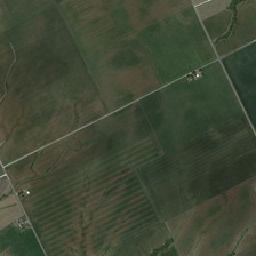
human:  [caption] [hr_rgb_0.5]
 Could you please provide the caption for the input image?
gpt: here is a green and brown farmland divided by roads .

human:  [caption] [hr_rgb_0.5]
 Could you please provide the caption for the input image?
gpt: Two intersections divide the light green farmland into six pieces.

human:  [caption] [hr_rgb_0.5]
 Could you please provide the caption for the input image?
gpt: Straight roads extend across those magnificent green farmland.

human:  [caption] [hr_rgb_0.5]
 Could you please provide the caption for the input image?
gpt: Three intersections divide light green farmland in six parts.

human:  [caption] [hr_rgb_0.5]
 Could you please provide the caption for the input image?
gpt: Straight roads span the spectacular green fields.